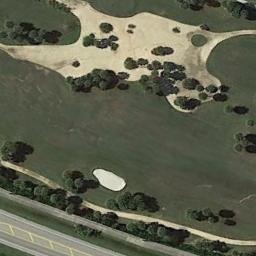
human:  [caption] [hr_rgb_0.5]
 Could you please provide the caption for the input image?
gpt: There are a few bunkers and a few paths on the large green lawn on the golf course and many trees .

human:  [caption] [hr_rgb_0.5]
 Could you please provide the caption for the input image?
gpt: There are several roads beside the golf course .

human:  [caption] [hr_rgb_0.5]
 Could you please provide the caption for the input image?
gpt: There are four rows of red houses and two lakes .

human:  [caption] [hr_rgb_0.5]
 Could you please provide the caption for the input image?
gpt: The golf course has a clearing, Some barrier trees and a sandpit and a freeway is next to the golf course .

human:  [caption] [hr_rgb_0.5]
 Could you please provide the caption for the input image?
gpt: The golf course with a bunker near the freeway outside .